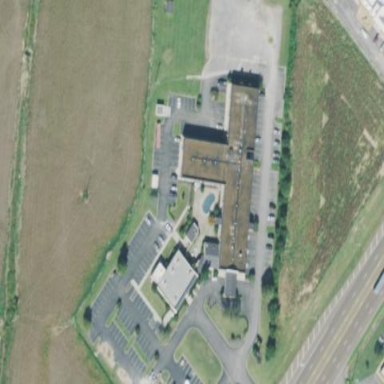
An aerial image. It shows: Hotel building.